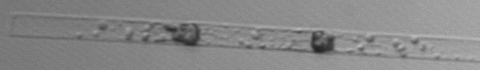
Label: Dactyliosolen_blavyanus